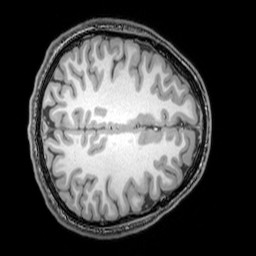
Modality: T1w
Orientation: axial
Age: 24
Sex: male
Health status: healthy
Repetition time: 0.081 s
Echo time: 0.037 s